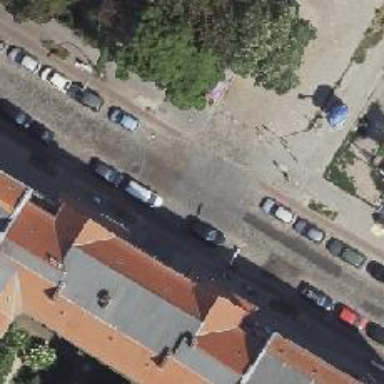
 and the parking surface is made of sett."